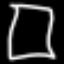
Label: square